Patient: sex M, age 57
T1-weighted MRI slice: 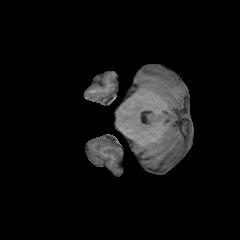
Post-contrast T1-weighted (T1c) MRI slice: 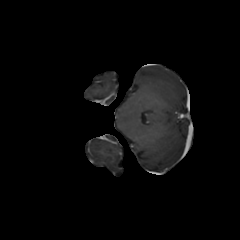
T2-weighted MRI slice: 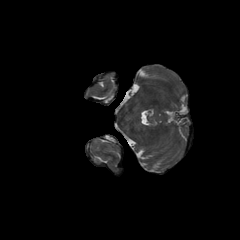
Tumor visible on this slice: no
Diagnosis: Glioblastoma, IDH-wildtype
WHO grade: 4